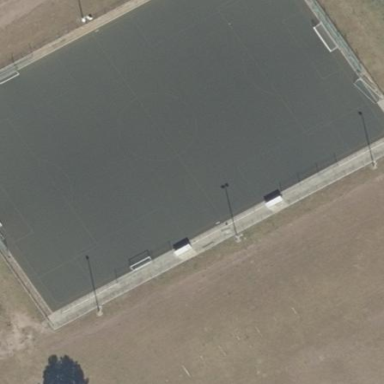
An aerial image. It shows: Soccer pitch with artificial turf designed for leisure and sports activities.